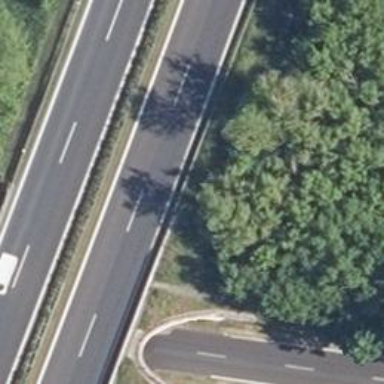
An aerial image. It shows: Asphalt bridge over motorway.